Interaction volume radius: 5 \u00c5
Interaction volume height: 15 \u00c5
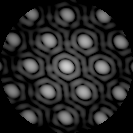
Disorder parameter: 0.06021